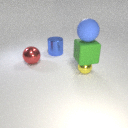
large blue metal cylinder behind small yellow metal sphere